Question: I made a game to teach kids how to count. When you tap the right number it explodes and the next one starts to have a glowing animation as a tip.
A while ago I noticed that this specific animation doesn't work in iOS7.
This is how it looks like:

I made this with a NSTimer, that and a method with the animation:
'''
-(void)addGlow
{
if (!timer) {
[self startTimer];
}
SKSpriteNode* back = [SKSpriteNode spriteNodeWithTexture:self.body.texture];
back.blendMode = SKBlendModeAdd;
back.position = CGPointMake(0, 0 - 2);
[back runAction:[SKAction scaleTo:0.72 duration:0] completion:nil];
SKAction* group = [SKAction group:@[[SKAction scaleTo:1 duration:0.8],[SKAction fadeAlphaTo:0 duration:0.8]]];
[self addChild:back];
[back runAction:[SKAction sequence:@[group,[SKAction removeFromParent]]]];
}
'''
And this is my start method:
'''
-(void)startTimer
{
timer = [NSTimer scheduledTimerWithTimeInterval:3.0 target:self selector:@selector(addGlow) userInfo:nil repeats:YES];
}
'''
I did debug it, and the method is called with no errors on both iOS versions. Any ideas of how can I discovery what is going on?
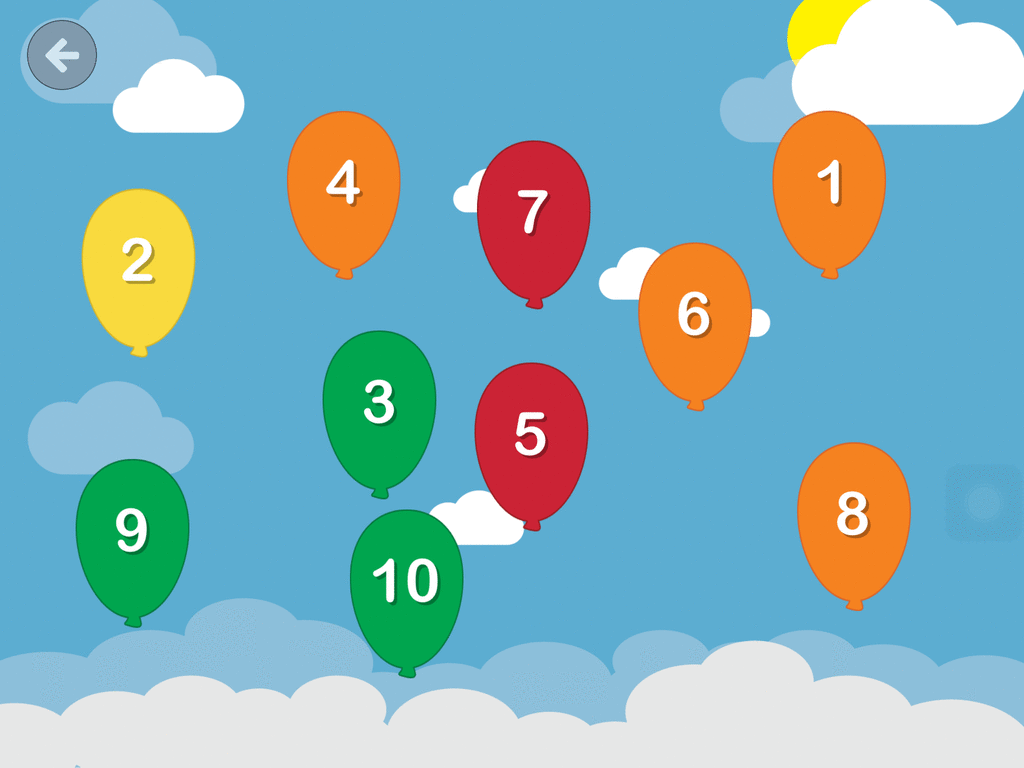
Answer: I see you're not setting zPosition. Make sure it contains what you expect. Apple made changes to the responder chain between iOS 7 and 8 so I wouldn't be surprised if they had changed how zPositions are initialised.